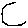
Label: hexagon